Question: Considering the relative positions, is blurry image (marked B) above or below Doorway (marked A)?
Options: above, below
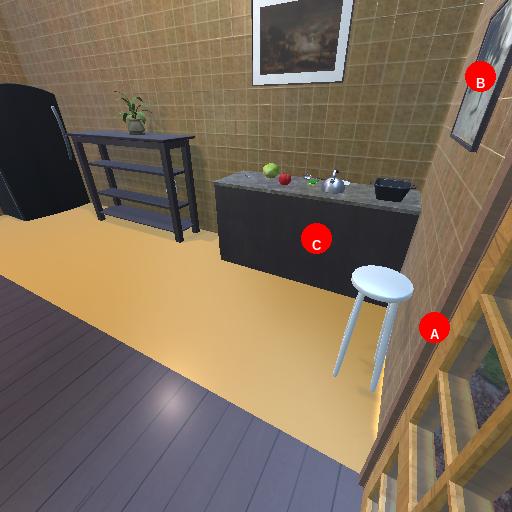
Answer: above